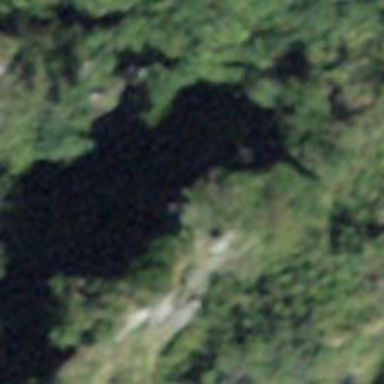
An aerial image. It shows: Natural cliff.